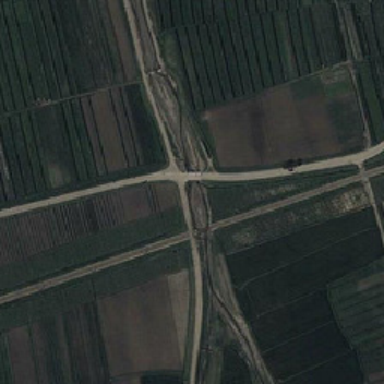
Every field of crop .